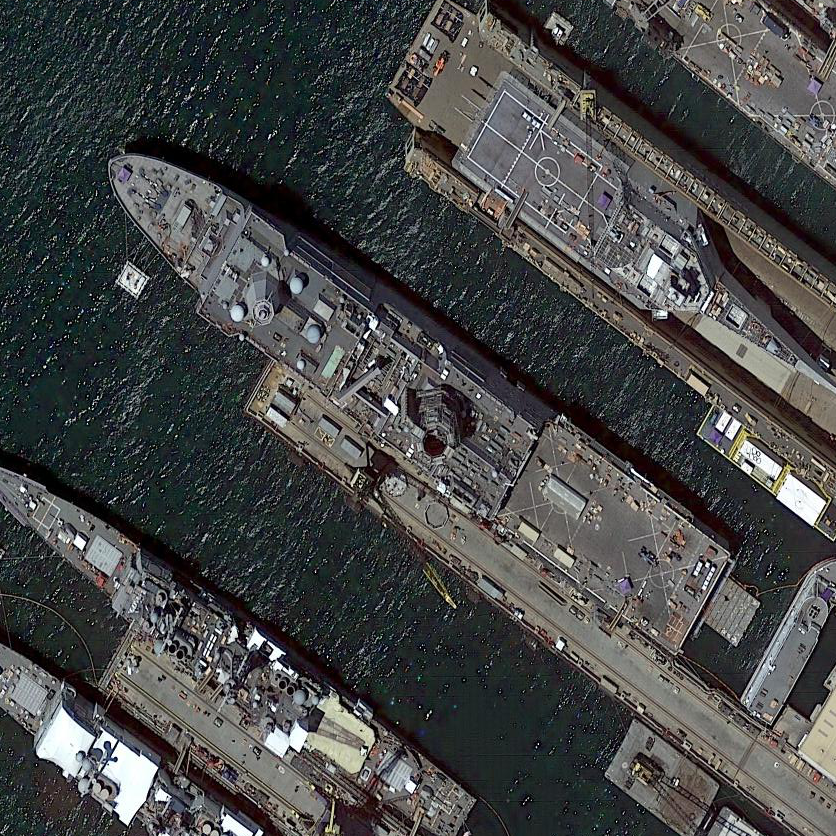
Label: combat